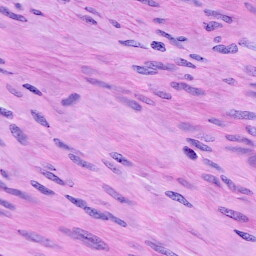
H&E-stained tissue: Cervix